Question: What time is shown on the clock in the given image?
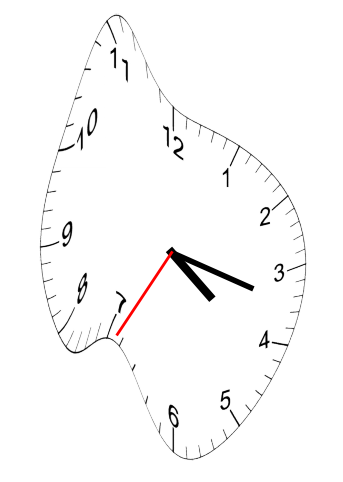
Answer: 04:17:35